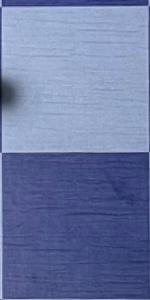
Label: Empty